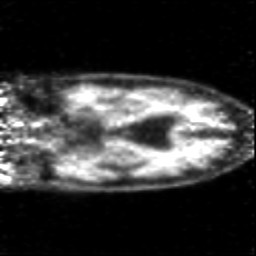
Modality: PET
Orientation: coronal
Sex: female
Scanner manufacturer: siemens